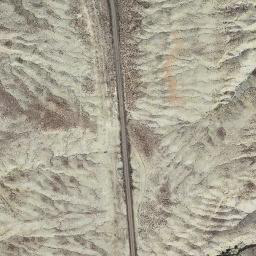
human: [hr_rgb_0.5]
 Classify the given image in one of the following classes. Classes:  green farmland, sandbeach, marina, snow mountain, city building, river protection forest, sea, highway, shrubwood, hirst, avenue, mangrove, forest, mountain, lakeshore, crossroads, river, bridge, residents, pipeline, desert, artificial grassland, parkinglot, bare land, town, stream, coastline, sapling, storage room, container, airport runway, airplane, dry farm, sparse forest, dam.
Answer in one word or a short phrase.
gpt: mountain